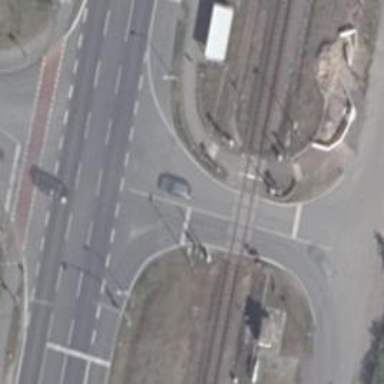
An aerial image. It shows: Crossing for the railway.